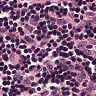
Metastatic tissue present: no